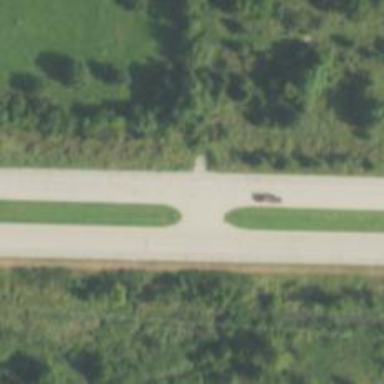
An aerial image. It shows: Secondary link road.